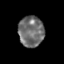
Tissue: skin
Cell type: T cells
Senescence score: 0.2569
Nuclear area (px): 767
Mean DAPI intensity: 110.033